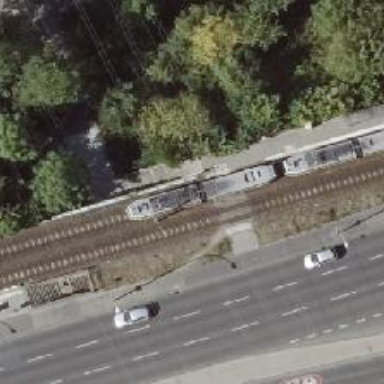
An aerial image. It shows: Tram station.